Field crop: tomato
Growth stage: 2
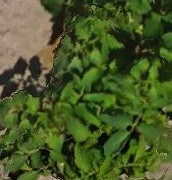
Species: tomato